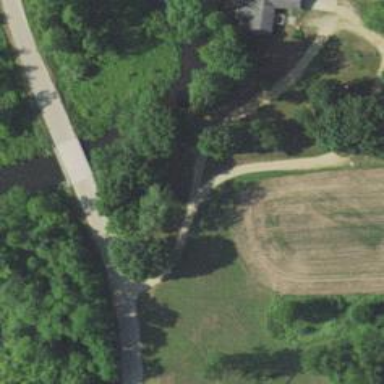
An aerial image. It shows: Driveway.